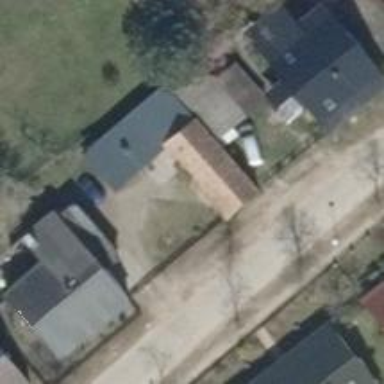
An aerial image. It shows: Simple house.